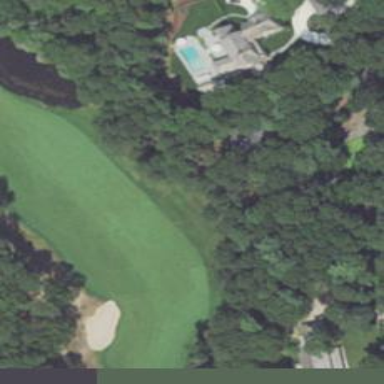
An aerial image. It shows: Golf hole.